Question: I am puzzled why eclipse is reporting that my code using 'scheduleAtFixedRate' has a compilation error; an arguments mismatch. Below is ascreenshot showing the code and error message.

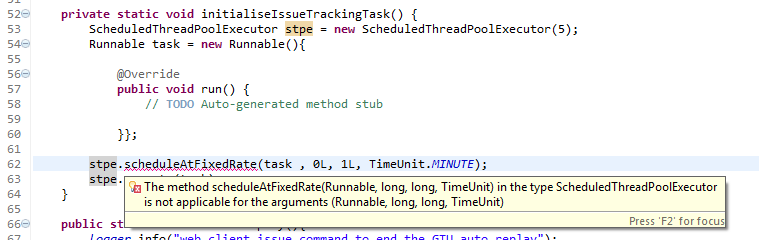
Answer: Try doing this.
Remove all the imports from the class and then press + + so that the imports are added automatically. If your project is such that it has only the default JDK (and no other libraries then the following imports should be added :
'''
import java.util.concurrent.ScheduledThreadPoolExecutor;
import java.util.concurrent.TimeUnit;
'''
Here is a snapshot of what my class looks like :